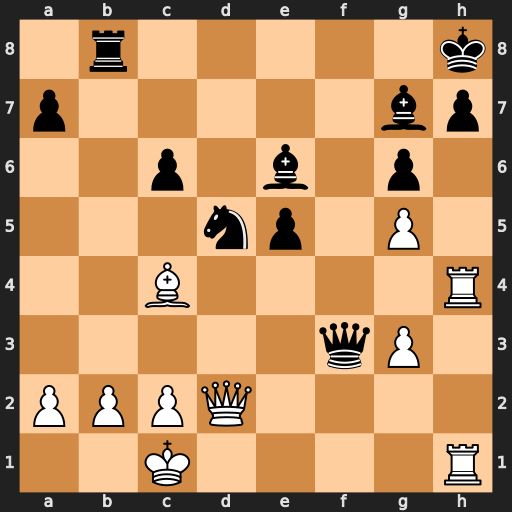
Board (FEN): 1r5k/p5bp/2p1b1p1/3np1P1/2B4R/5qP1/PPPQ4/2K4R
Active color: w
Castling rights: -
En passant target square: -
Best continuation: Rxh7+ Kg8 Qh2 Qe3+ Kb1